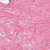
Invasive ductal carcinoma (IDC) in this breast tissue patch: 0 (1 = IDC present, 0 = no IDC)